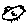
Label: bird